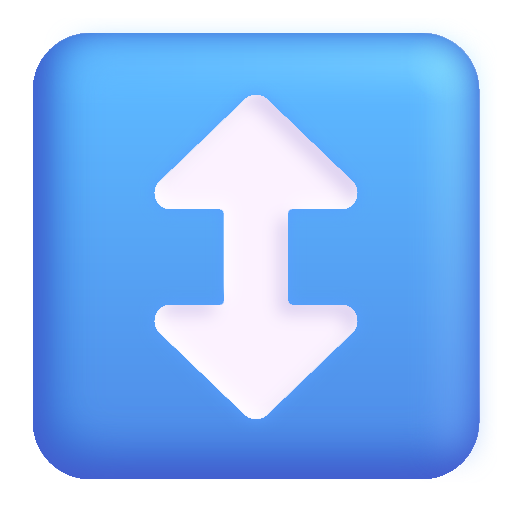
up down arrow color